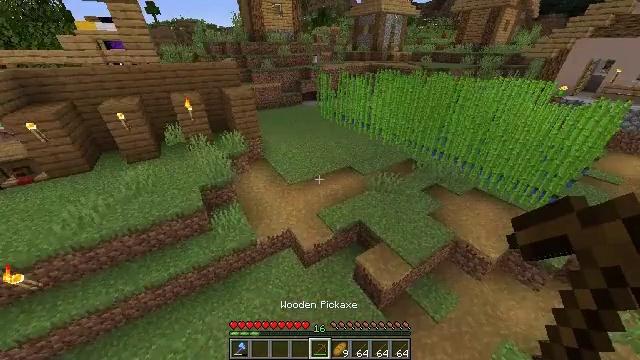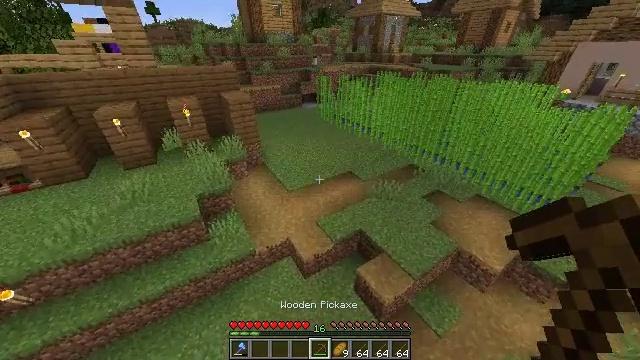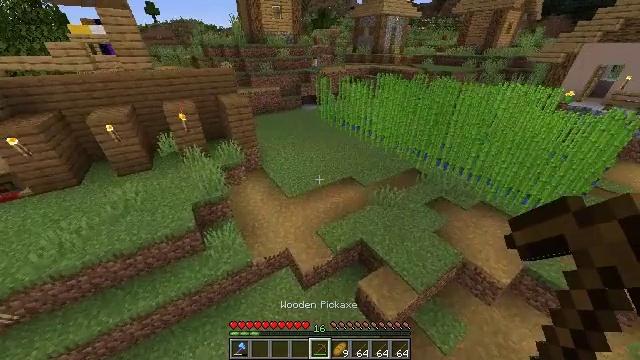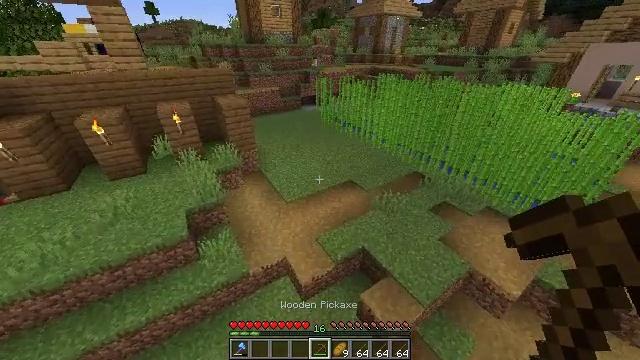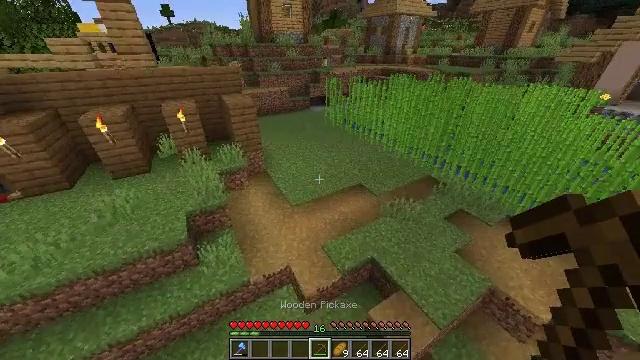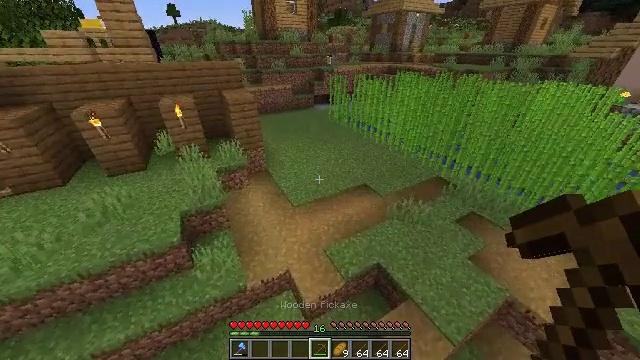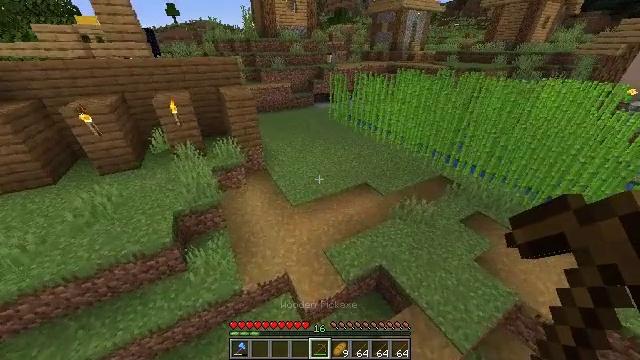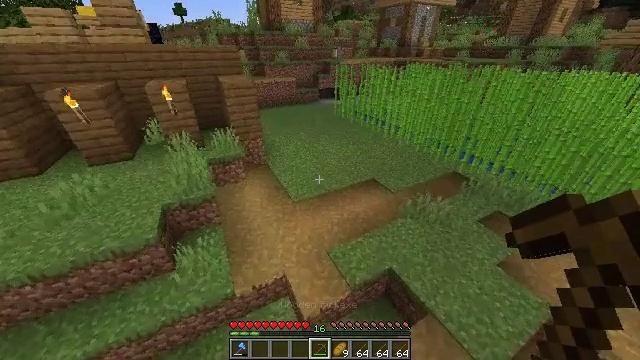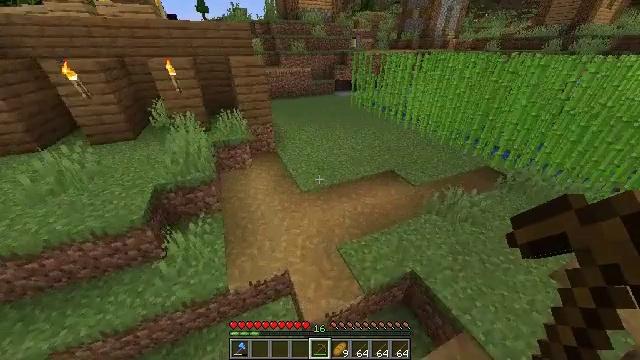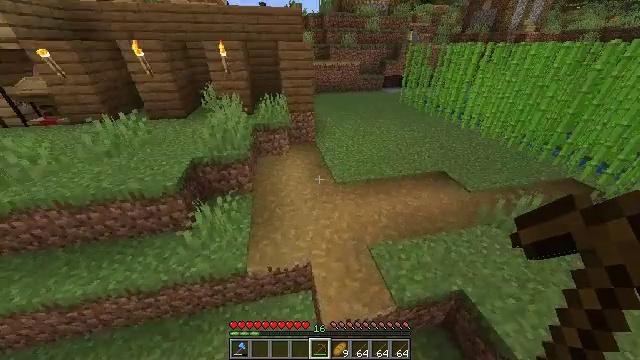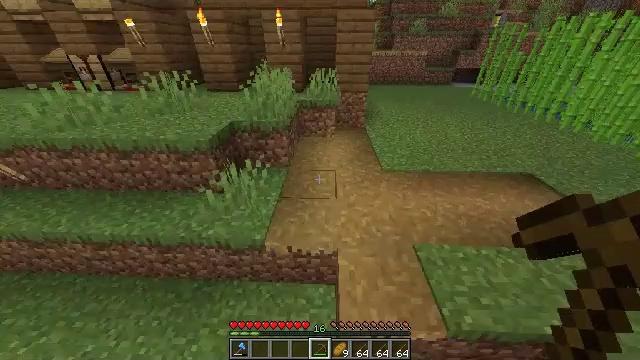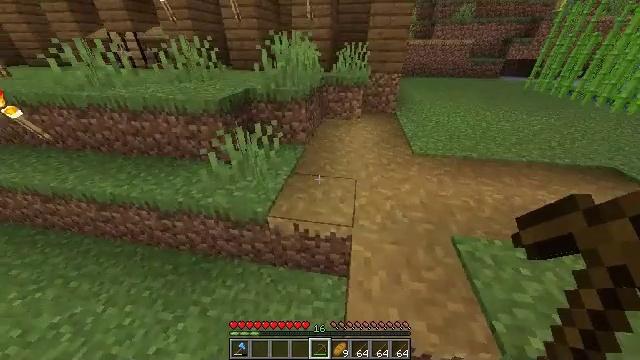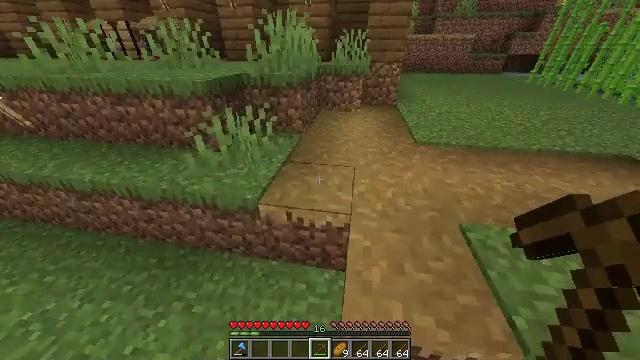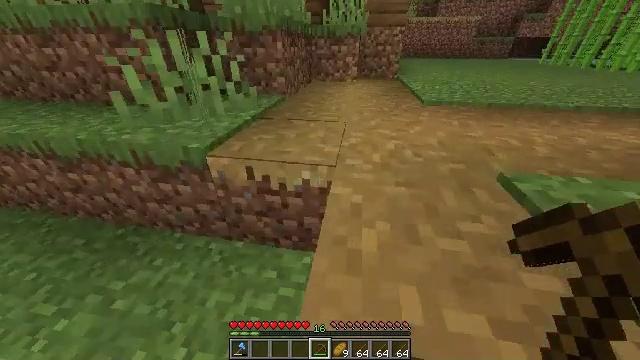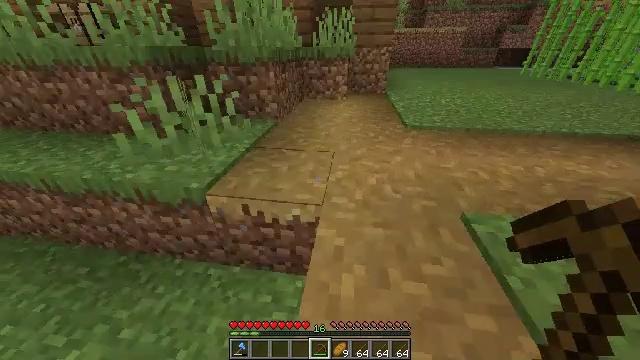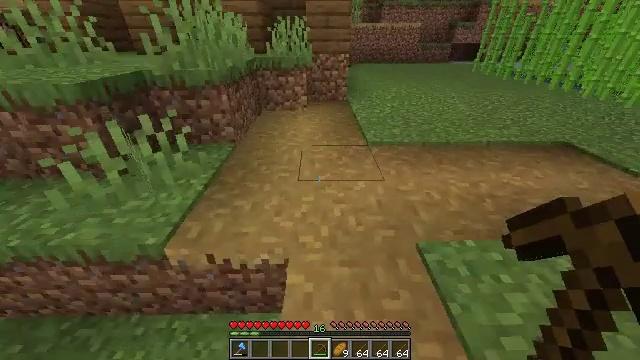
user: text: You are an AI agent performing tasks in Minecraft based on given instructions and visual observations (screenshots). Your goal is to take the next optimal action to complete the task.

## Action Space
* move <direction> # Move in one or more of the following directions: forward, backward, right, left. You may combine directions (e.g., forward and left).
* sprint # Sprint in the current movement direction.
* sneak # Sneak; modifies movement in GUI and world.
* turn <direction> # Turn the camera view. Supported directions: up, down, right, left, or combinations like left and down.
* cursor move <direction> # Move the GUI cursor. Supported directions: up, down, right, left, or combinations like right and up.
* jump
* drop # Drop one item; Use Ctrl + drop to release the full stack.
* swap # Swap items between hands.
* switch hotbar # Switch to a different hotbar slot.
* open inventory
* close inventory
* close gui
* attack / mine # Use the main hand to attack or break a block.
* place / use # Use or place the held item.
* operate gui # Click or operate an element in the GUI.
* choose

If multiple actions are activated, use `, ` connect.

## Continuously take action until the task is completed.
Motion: motion action
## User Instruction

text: Mine the netherrack in the Nether.
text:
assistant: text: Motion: move forward, sprint, jump
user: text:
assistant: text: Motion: move forward, sprint, jump
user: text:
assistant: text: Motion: move forward, sprint, jump
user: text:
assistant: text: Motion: move forward, sprint, turn left, jump
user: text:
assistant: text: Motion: move forward, sprint, turn left, jump
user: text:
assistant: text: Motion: move forward, sprint, jump
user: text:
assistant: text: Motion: move forward, sprint, turn left, jump
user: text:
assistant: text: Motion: move forward, sprint, turn left, jump
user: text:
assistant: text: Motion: move forward, sprint, turn left, jump
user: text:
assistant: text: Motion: move forward, sprint, turn left, jump
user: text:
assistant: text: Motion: move forward, sprint, turn left, jump
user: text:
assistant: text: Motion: move forward, sprint, jump
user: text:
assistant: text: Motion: move forward, sprint, jump
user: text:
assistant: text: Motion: move forward, sprint, turn right, jump
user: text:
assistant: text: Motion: move forward, sprint, turn right, jump
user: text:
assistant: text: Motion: move forward, sprint, turn right, jump
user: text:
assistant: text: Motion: move forward, sprint, turn right, jump
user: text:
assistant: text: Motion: move forward, sprint, jump
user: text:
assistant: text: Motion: move forward, sprint, jump
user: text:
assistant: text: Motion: move forward, sprint, turn right and up, jump
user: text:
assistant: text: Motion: move forward, sprint, jump
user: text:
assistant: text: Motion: move forward, sprint, jump
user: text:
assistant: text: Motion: move forward, sprint, jump
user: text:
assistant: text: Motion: move forward, sprint, jump
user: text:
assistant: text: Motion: move forward, sprint, jump
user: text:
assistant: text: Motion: move forward, sprint, jump
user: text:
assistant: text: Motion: move forward, sprint, jump
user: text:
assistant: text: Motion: move forward, sprint, turn left and up, jump
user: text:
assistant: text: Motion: move forward, sprint, turn left, jump
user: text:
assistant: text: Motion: move forward, sprint, turn left, jump